Question: I'm developing a chrome extension where I can insert text inside github web editor. The inserted text should be at the caret position, which I can't figure out how get it.

The github editor, which is an ace editor, has this HTML code:
'''
<div class="commit-create">
<textarea id="blob_contents"
class="file-editor-textarea js-blob-contents js-code-textarea"
rows="35" name="value"
data-filename="README.md"
data-language="Markdown"
data-ace-mode="markdown"
data-allow-unchanged=""
data-test-id="blob-file-editor"
placeholder="Enter file contents here"
spellcheck="false"
autofocus>
Line 1
Line 2
Line 3
Line 4
</textarea>
</div>
'''
In my manifest.json, I included ace.js (obtained from <URL>
'''
...
"content_scripts":
[{
"matches": ["*://*.github.com/*/edit/*"],
"js": ["ace.js", "content.js"]
}],
...
'''
here's the javascript code provided by a user:
'''
chrome.runtime.onMessage.addListener(function(msg, sender, sendResponse)
{
...
var editor = document.querySelector(".ace_editor").env.editor;
var cursor = editor.selection.getCursor() // returns object like {row:1 , column: 4}
editor.insert("text") // insert string at cursor
...
}
'''
I get this error
'''
Error in event handler for runtime.onMessage: TypeError: Cannot read property 'editor' of undefined
'''
=== edit 1 ====
Thanks to a user I did a little bit progress. The code works on chrome console, but it doesn't work on content.js, it might be a security issue which I don't understand why.
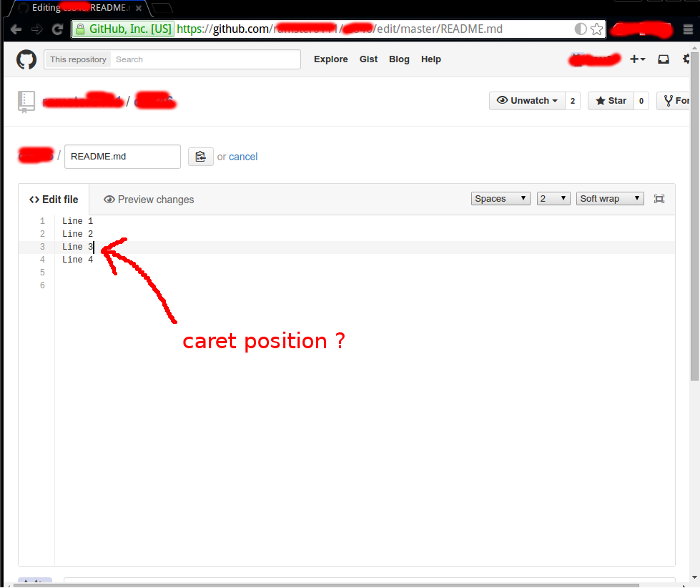
Answer: thanks for a user who guided me to the solution,
Here's what I did:
Use ace API, download the js file: <URL>
The manifest.json:
'''
"content_scripts":
[{
"matches": ["*://*.github.com/*/edit/*"],
"js": ["ace.js", "jquery.js", "content.js"]
}],
'''
Because of security issue, I can't retrieve the ace editor object directly, so I need to inject this script:
'''
function InsertToAceEditor(message)
{
var scriptContent = "document.querySelector('.ace_editor').env.editor.insert('" + message+ " ')";
var script = document.createElement('script');
script.id = 'tmpScript';
script.appendChild(document.createTextNode(scriptContent));
document.body.appendChild(script);
$("#tmpScript").remove();
}
'''
As pointed by a user, here's the explanation: <URL>